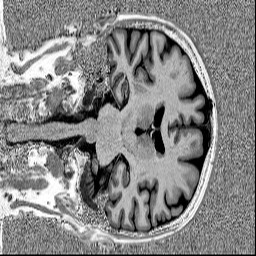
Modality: MP2RAGE
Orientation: coronal
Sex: female